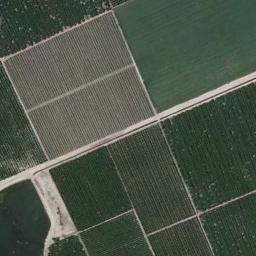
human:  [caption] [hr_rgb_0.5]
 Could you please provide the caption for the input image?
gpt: Several dirt roads are in rectangular farmlands .

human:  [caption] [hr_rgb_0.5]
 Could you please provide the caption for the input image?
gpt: Several rectangular farmlands of different colors and sizes are arranged in neat rows and some paths go through the farmlands .

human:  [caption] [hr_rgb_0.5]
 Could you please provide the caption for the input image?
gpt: More than ten neatly arranged dark green, light green, Khaki and brown mixed rectangular farmlands of different sizes .

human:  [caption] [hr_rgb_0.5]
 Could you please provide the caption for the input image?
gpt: There are some deep green and light green rectangular farmland .

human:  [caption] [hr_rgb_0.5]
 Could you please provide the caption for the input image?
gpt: There are some green rectangular farmlands and a gray one .